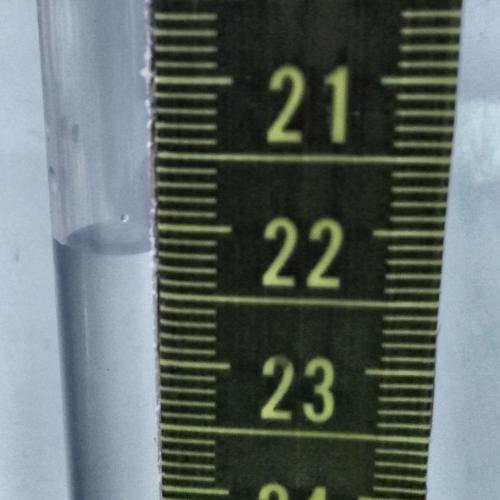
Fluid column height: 22.2 cm